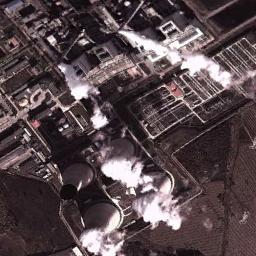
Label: thermal_power_station